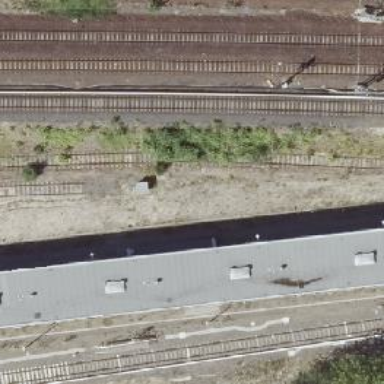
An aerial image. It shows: Abandoned electrified railway passing through service yard.